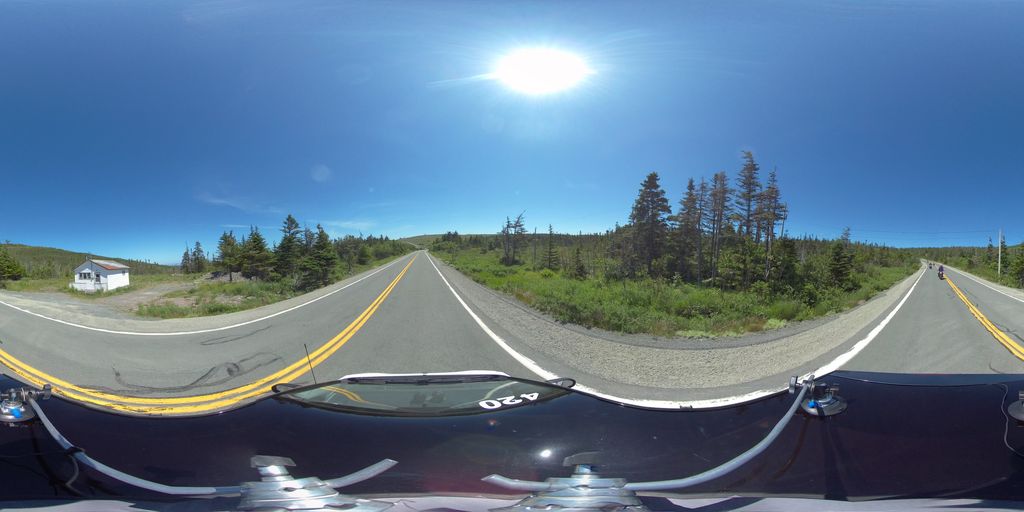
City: st_johns